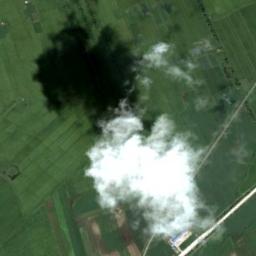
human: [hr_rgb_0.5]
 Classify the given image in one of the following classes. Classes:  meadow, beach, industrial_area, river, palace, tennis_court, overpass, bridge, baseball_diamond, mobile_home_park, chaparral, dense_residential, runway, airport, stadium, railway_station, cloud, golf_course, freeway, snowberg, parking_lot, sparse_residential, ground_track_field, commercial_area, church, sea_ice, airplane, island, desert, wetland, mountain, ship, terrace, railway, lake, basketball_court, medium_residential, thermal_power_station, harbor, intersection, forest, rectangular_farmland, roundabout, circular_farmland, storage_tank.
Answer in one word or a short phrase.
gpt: cloud